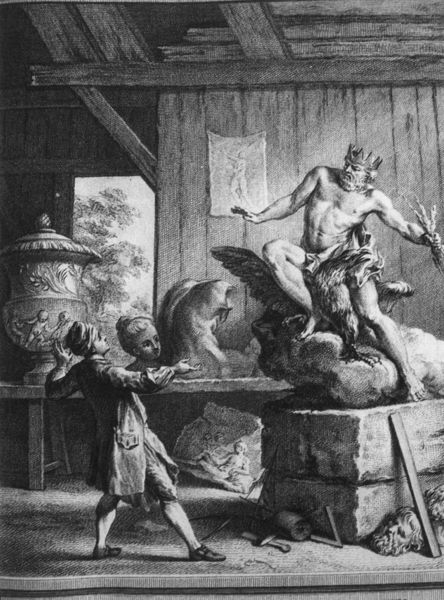
Titel: Stich für Jean de la Fontaine
Künstler: Jean-Baptiste Oudry
Schlagwörter: adler, baum, flügel, kopf, holz, zeichnung, mensch, sockel, stein, bild, hütte, mantel, decke, krone, skulptur, kübel, atelier, balken, bretter, gefäß, scheune, blitze, schwarzweiß, werkzeug, hammer, zeus, greif, pokal, bildhauer, winkel, zirkel, neptun, torse